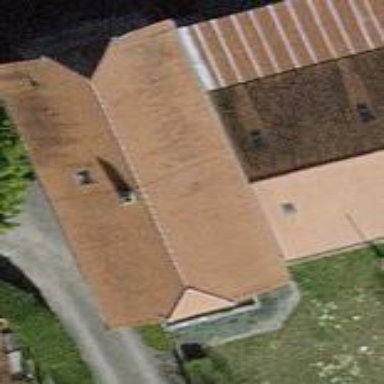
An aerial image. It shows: House with half-hipped roof shape.